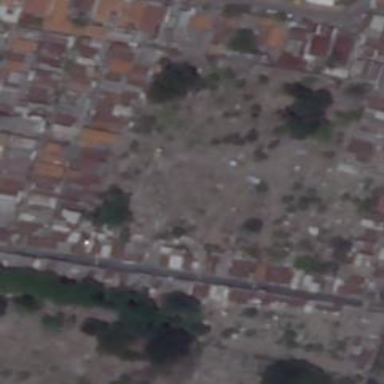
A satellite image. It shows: Graveyard.